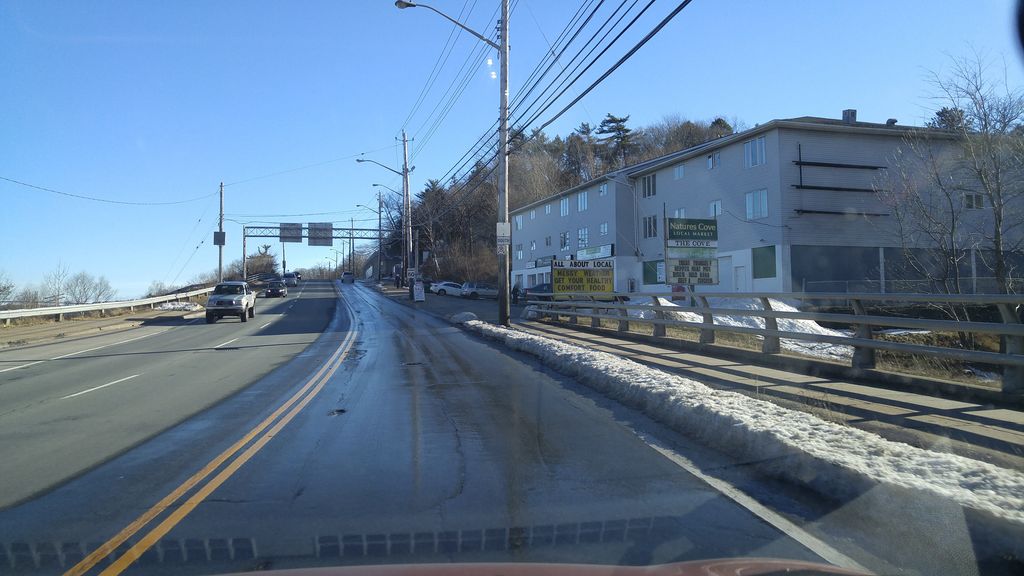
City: halifax